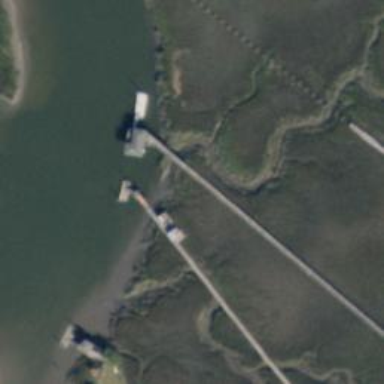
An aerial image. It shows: Man-made pier.